Field crop: maize
Growth stage: 2
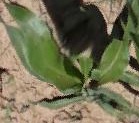
Species: maize